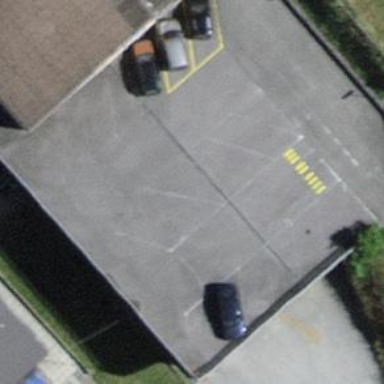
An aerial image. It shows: Building with rooftop parking.